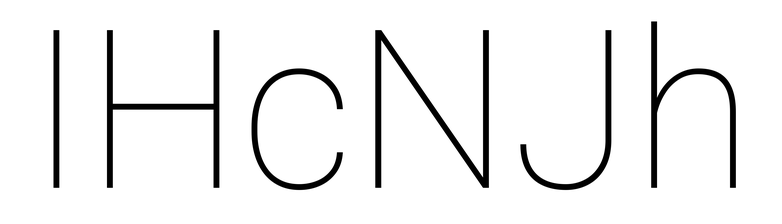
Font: Roboto_Thin